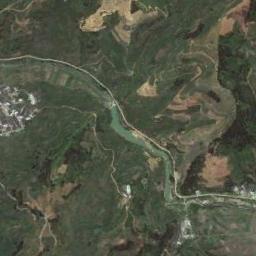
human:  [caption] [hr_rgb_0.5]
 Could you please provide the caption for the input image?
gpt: The dark green river goes through the mountainous area covered with vegetation .

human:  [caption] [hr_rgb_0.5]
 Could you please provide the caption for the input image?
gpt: A winding, Light green river, With green mountains on both sides and large buildings .

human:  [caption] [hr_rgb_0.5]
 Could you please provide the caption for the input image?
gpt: The river goes through trees and grass .

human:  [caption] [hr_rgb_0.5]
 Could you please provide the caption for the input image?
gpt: Many trees are around the river .

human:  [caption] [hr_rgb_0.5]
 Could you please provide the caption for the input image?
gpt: There are green meadows and some buildings near the river .